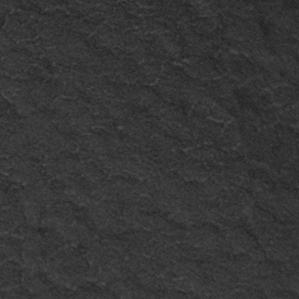
Label: frost